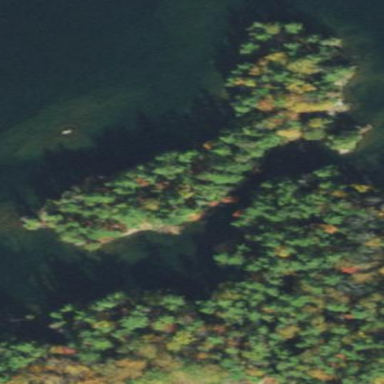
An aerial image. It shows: Campsite located on islet.